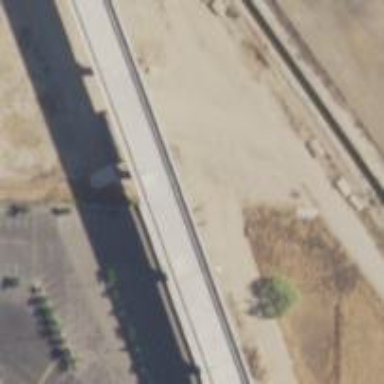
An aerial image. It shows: Viaduct bridge.